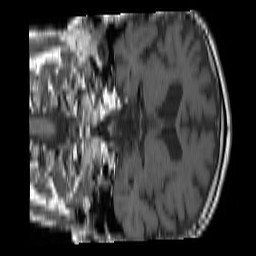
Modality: T1w
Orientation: coronal
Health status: ill
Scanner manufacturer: siemens
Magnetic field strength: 1.5 T
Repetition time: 0.477 s
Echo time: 0.0082 s